Тонкое кольцо радиусом $R=5~см$ однородно заряжено зарядом $Q=+10^{-8}~Кл$ (см. рисунок).
Какую минимальную скорость $v_{\min }$ нужно сообщить протону, находящемуся вдали от кольца, чтобы он пролетел по оси кольца через его центр? Пусть теперь заряд $Q=+10^{-8}~Кл$ равномерно распределён по поверхности тонкого диска радиуса $R=5~см$. В центре диска имеется небольшое отверстие.
Какую минимальную скорость нужно сообщить протону в этом случае, чтобы он пролетел через отверстие в диске? Элементарный заряд $e=1.602 \cdot 10^{-19}~Кл$, масса протона $m_{p}=1.672 \cdot 10^{-27}~кг$, электрическая постоянная $\varepsilon_{0}=8.85 \cdot 10^{-12}~Ф/м$.
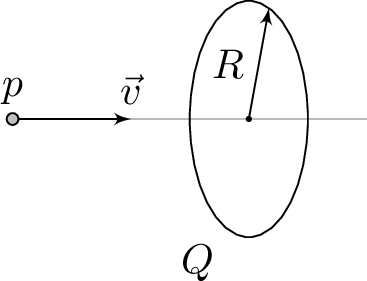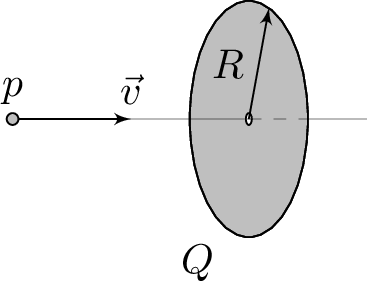
Какую минимальную скорость $v_{\min }$ нужно сообщить протону, находящемуся вдали от кольца, чтобы он пролетел по оси кольца через его центр?
Решение: Электрический потенциал $\varphi_{1}$ в центре кольца равен $$ \varphi_{1}=\frac{Q}{4 \pi \varepsilon_{0} R}, $$ а потенциальная энергия $W_{1}$ протона в центре кольца: $$ W_{1}=\frac{Q e}{4 \pi \varepsilon_{0} R}. $$ По закону сохранения энергии $W_{1}=m_{p} v^{2} / 2$. Тогда $$ v_{1 \min }=\sqrt{\frac{2 W_{1}}{m_{p}}}=\sqrt{\frac{Q e}{2 \pi \varepsilon_{0} R m_{p}}}=5.9 \cdot 10^{5}~м/с. $$
Ответ: $$ v_{1 \min }=\sqrt{\frac{Q e}{2 \pi \varepsilon_{0} R m_{p}}}=5.9 \cdot 10^{5}~м/с. $$

Какую минимальную скорость нужно сообщить протону в этом случае, чтобы он пролетел через отверстие в диске?
Решение: Найдём потенциал $\varphi_{2}$ в центре равномерно заряженного диска. Поверхностная плотность заряда на диске $\sigma=Q / S=Q /(\pi R^{2})$. Рассмотрим элементарное кольцо радиусом $r$ и толщиной $d r$. Заряд этого кольца равен $$ d q=\sigma \cdot 2 \pi r \cdot d r=\frac{2 Q r d r}{R^{2}}. $$ Потенциал, создаваемый элементарным кольцом в его центре, равен $$ d \varphi_{2}=\frac{d q}{4 \pi \varepsilon_{0} r}=\frac{Q d r}{2 \pi \varepsilon_{0} R^{2}}. $$ Отсюда потенциал в центре диска: $$ \varphi_{2}=\int \limits_{0}^{R} \frac{Q}{2 \pi \varepsilon_{0} R^{2}} d r=\frac{Q}{2 \pi \varepsilon_{0} R}. $$ Как видно, $\varphi_{2}=2 \varphi_{1}$. Следовательно, энергия протона в центре $W_{2}=2 W_{1}$, и тогда $$ v_{2 \min }=\sqrt{2} v_{1 \min }=8.3 \cdot 10^{5}~м/с. $$
Ответ: $$ v_{2 \min }=\sqrt{2} v_{1 \min }=8.3 \cdot 10^{5}~м/с. $$
Темы:
T, Электричество, Электростатика, Всероссийские, Потенциальный барьер